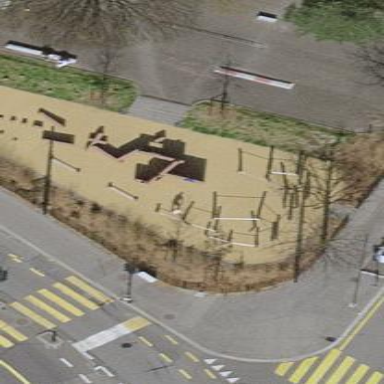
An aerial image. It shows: Playground area for leisure land.